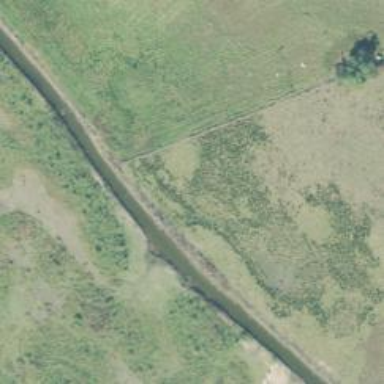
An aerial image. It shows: Canal used for drainage.